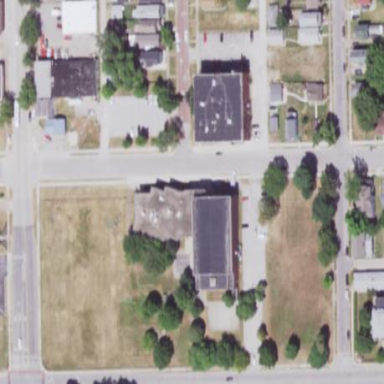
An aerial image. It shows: School building.